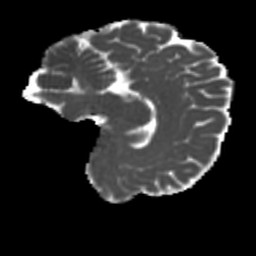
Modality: MD
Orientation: sagittal
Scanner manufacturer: siemens
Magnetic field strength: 3 T
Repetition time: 4 s
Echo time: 0.0594 s